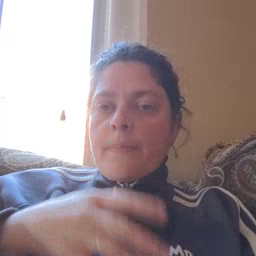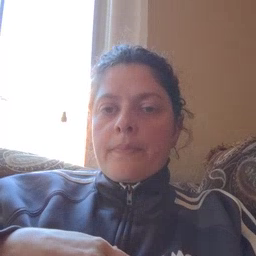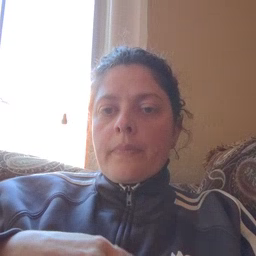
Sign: mom